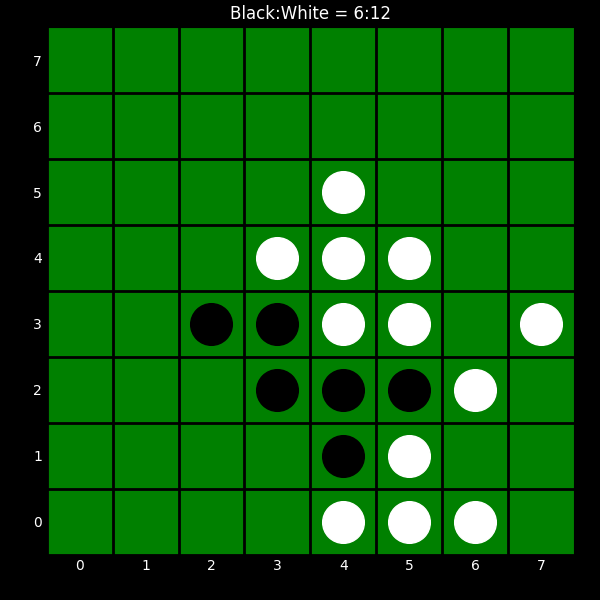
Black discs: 6
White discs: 12